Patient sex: M
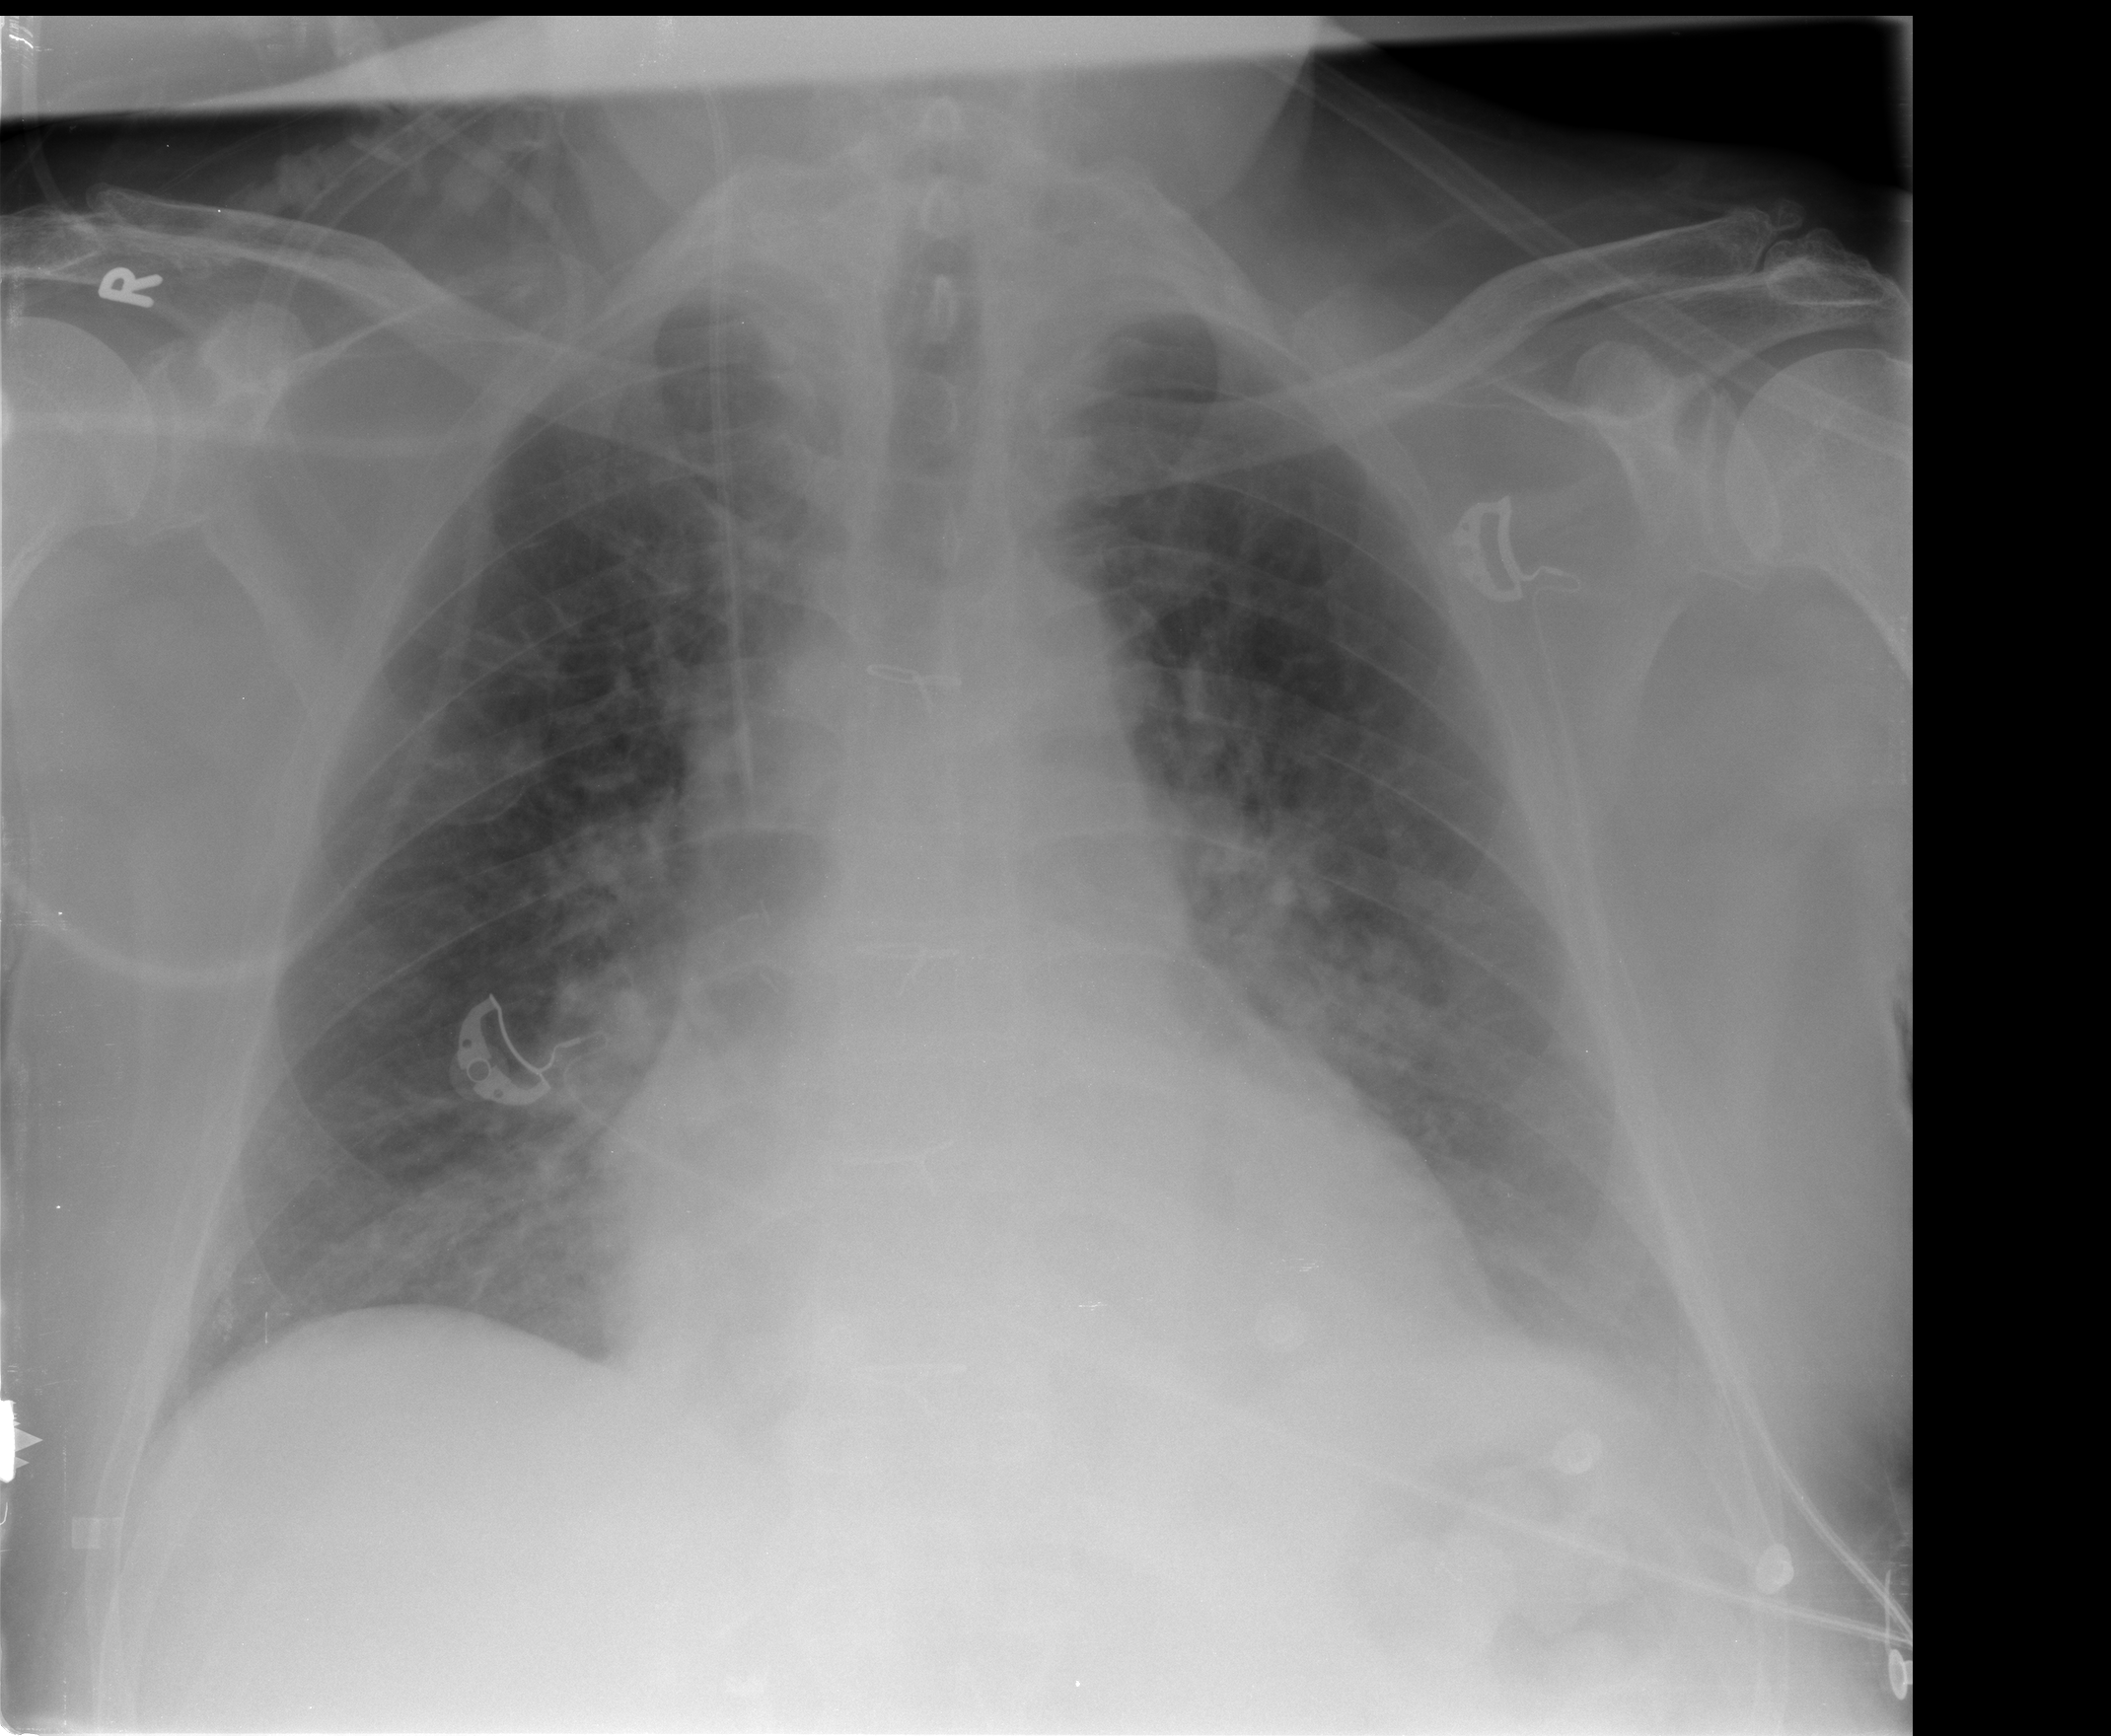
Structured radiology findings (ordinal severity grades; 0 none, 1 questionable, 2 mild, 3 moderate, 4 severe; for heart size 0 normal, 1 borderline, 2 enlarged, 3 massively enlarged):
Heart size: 2
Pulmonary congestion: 2
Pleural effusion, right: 0
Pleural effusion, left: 1
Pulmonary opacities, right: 2
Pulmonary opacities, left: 2
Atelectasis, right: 2
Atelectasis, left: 2